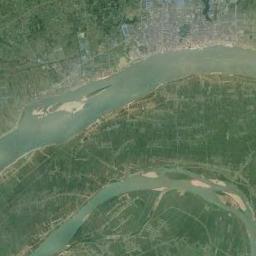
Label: river